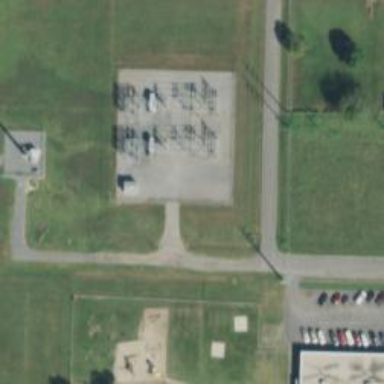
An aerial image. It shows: Distribution level power substation.